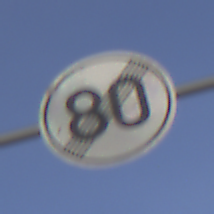
Verkehrszeichen: EndeGeschwindigkeit80
Umgebung: Outdoor, Nature
Tageszeit: SunriseSunset
Wetter: PartlyCloudy
Licht: Natural
Jahreszeit: NotSpecified
Kontrast: HighContrast